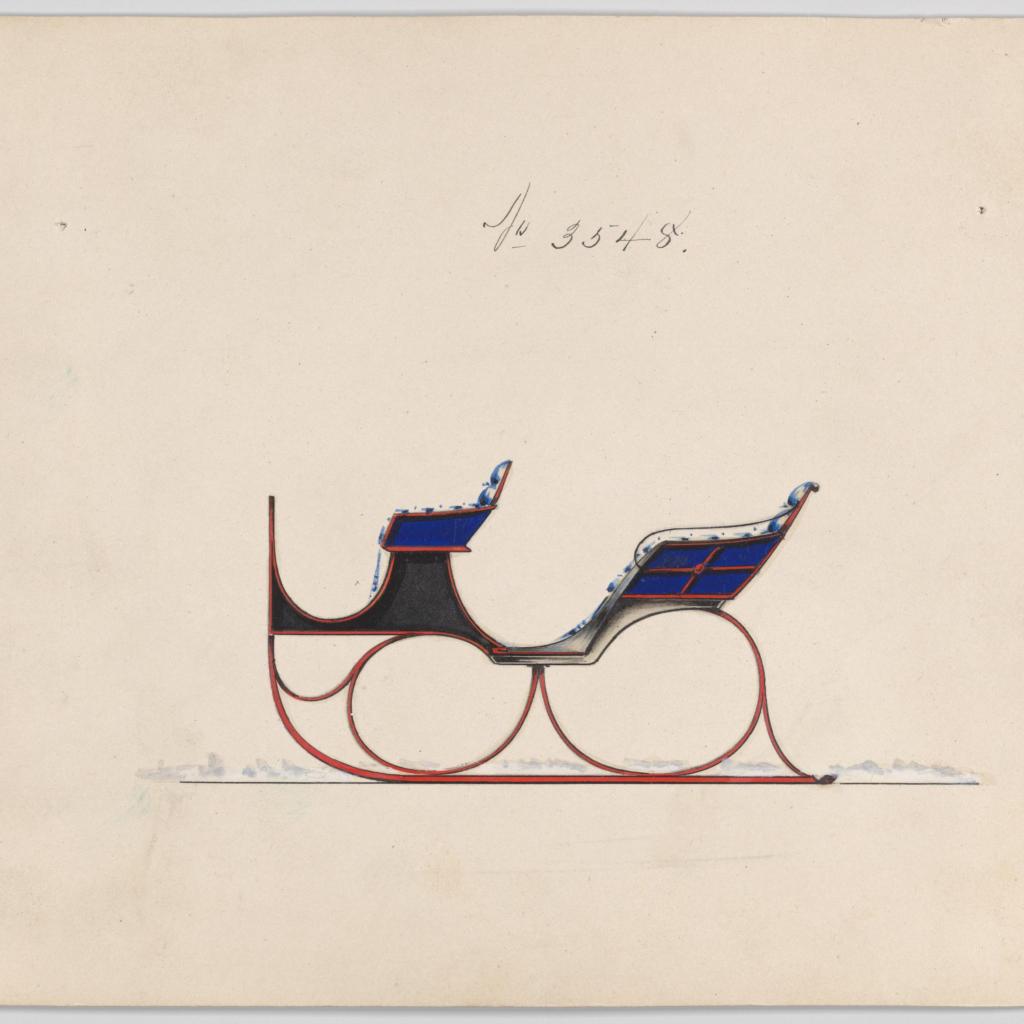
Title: Design for 2 Seat Victoria Sleigh, no. 3548
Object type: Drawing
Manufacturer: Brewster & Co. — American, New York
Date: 1879
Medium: Pen, black ink, watercolor and gouache with gum arabic
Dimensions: sheet: 6 13/16 x 9 1/4 in. (17.3 x 23.5 cm)
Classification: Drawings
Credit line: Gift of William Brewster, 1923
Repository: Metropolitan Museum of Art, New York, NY